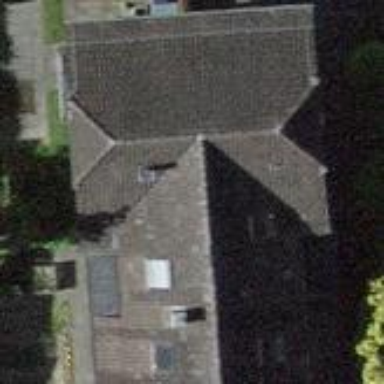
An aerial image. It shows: House with half-hipped roof shape.